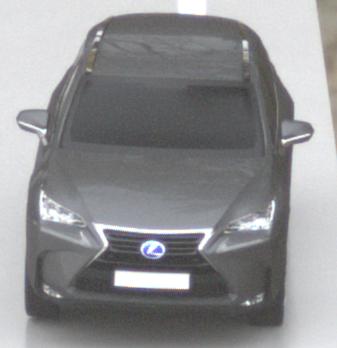
Make: Lexus
Model: NX 300h
Detailed model: NX (AZ1)
Model produced from: 2017/11
Model produced until: 2018/08
Doors: 5
Color: gray
Road condition: wet road
Daytime: morning or afternoon
Contrast: low contrast